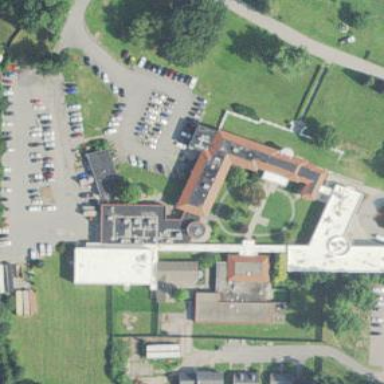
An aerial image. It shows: Healthcare facility identified as hospital.